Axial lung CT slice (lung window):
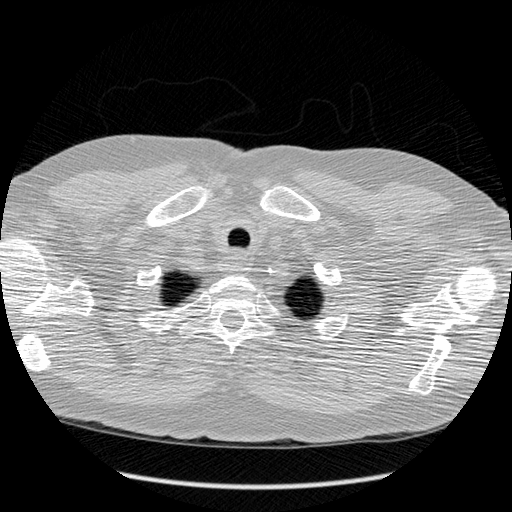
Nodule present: no